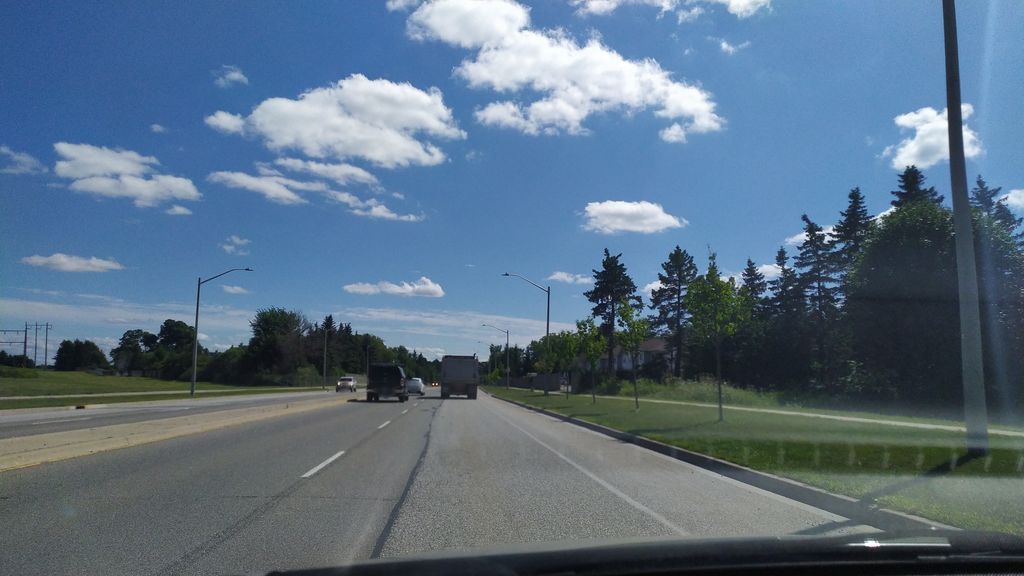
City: kitchener-waterloo